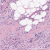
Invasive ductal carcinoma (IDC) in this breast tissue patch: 1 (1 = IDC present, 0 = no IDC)